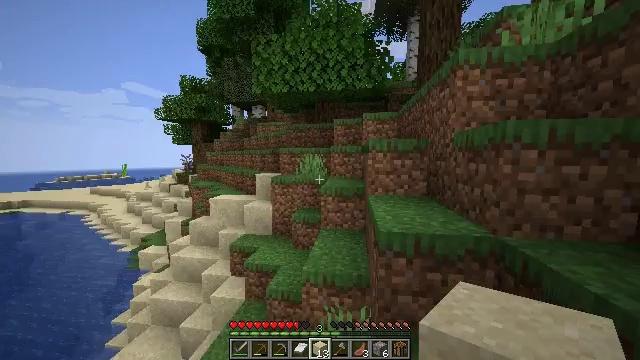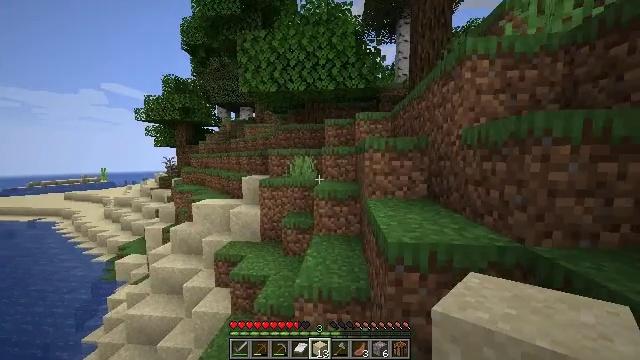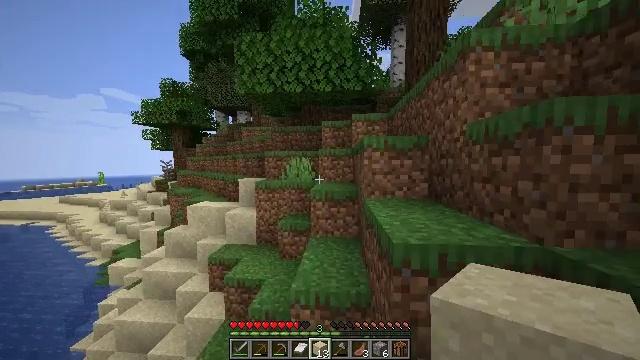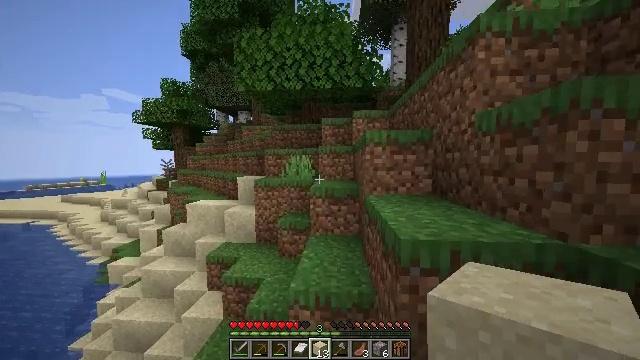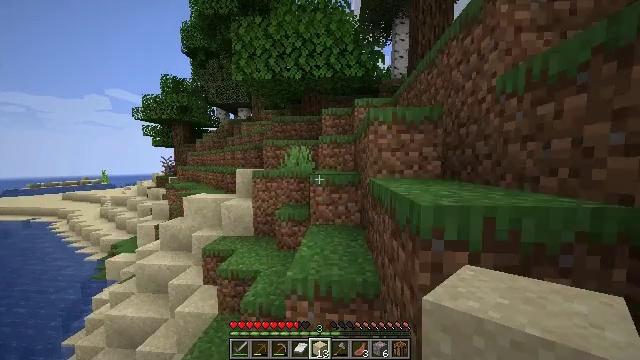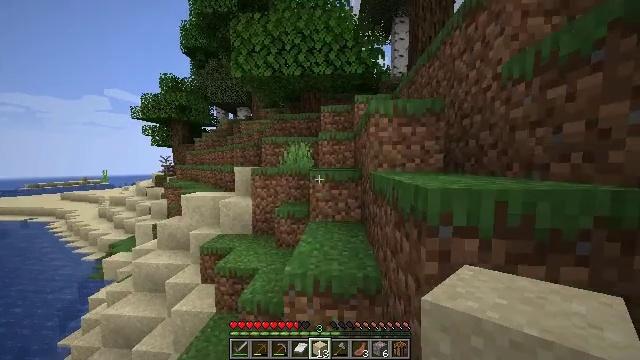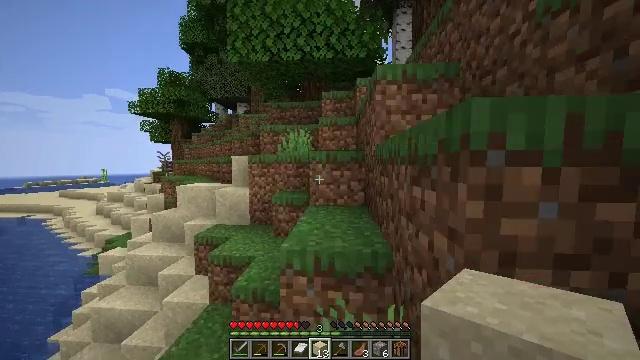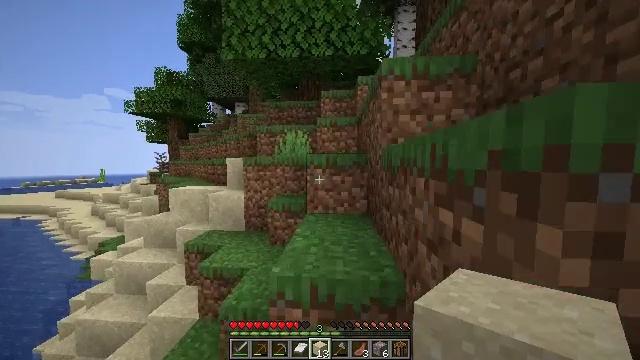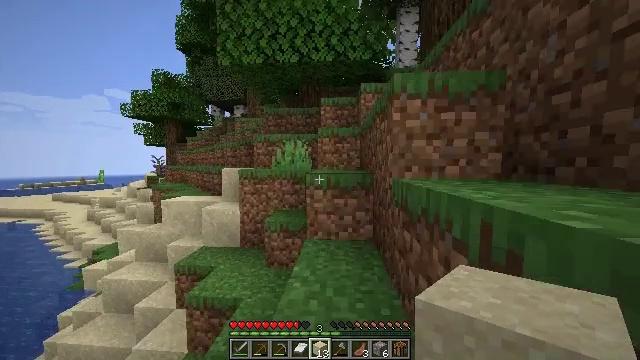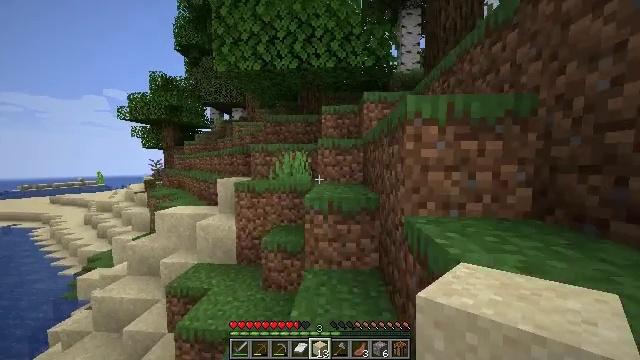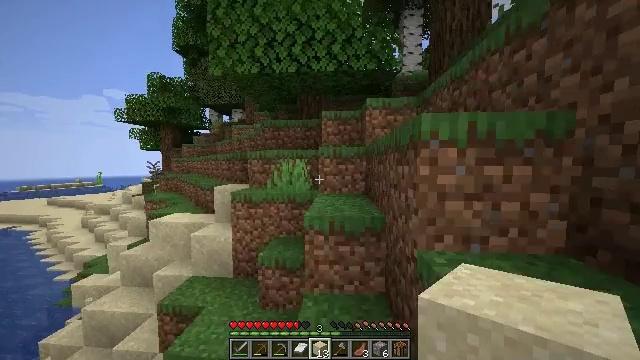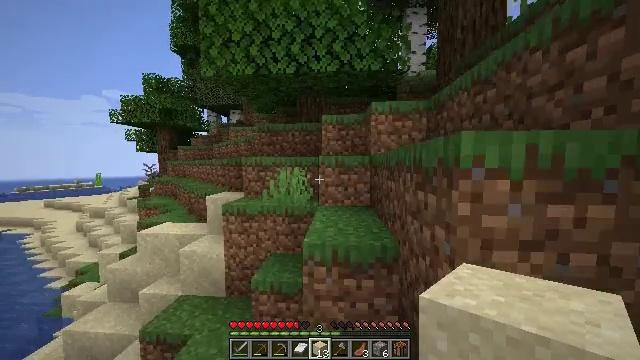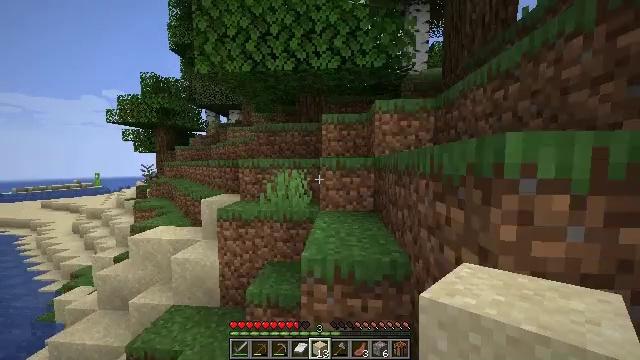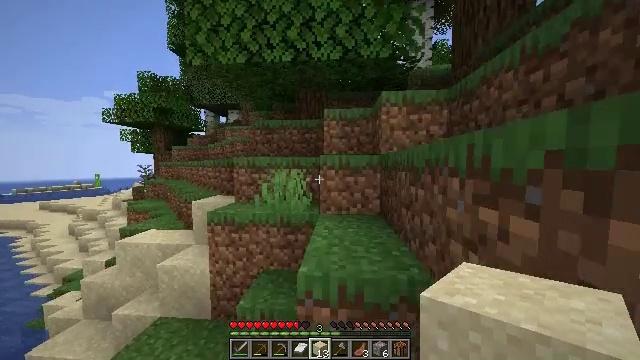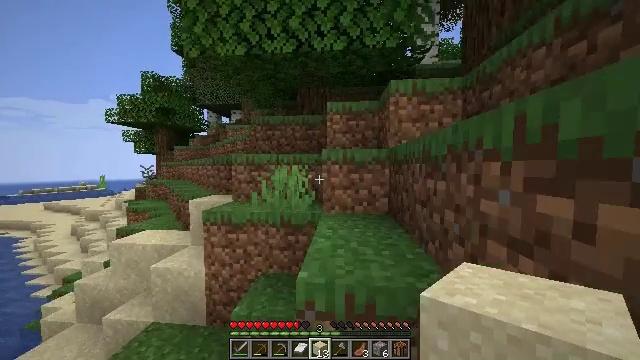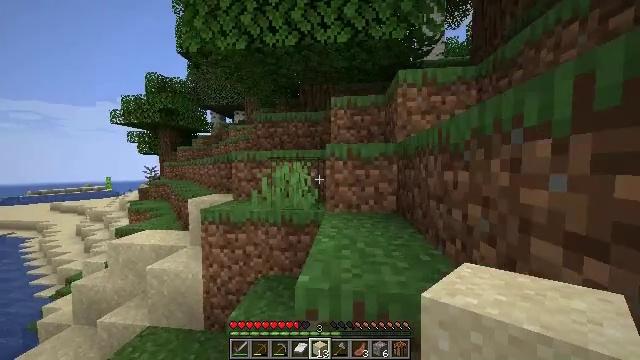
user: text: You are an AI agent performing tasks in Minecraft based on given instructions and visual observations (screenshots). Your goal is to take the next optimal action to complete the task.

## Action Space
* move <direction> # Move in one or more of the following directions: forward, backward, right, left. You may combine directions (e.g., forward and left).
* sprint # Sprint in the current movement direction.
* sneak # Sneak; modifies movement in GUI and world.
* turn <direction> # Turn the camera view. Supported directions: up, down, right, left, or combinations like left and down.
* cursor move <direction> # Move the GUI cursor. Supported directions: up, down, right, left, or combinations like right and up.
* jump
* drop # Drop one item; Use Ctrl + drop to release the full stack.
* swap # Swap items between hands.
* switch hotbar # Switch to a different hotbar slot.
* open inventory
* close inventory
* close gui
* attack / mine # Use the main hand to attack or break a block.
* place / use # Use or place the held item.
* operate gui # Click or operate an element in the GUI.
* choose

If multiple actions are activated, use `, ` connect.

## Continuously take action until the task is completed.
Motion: motion action
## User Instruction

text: Cut down the sugar cane stalks.
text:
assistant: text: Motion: move forward, sprint, turn right
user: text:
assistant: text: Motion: move forward, sprint
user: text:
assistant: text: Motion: move forward, sprint
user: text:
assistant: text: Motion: move forward, sprint
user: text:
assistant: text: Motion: move forward, sprint
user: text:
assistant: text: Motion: move forward, sprint, jump
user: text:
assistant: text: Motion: move forward, sprint, jump
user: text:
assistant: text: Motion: move forward, sprint, jump
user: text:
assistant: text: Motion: move forward, sprint, jump
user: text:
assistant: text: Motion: move forward, sprint, jump
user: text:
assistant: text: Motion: move forward, sprint, jump
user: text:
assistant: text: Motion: move forward, sprint, jump
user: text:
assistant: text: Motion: move forward, sprint, jump
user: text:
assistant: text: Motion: move forward, sprint, jump
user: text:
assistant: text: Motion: move forward, sprint, jump
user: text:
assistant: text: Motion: move forward, sprint, jump
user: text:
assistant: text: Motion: move forward, sprint, jump
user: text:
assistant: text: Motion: move forward, sprint, jump
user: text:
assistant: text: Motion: move forward, sprint, jump
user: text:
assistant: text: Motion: move forward, sprint, jump
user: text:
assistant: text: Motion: move forward, sprint, jump
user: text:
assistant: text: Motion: move forward, sprint, jump
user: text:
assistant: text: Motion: move forward, sprint, turn left, jump
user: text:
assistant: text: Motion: move forward, sprint, turn left and up, jump
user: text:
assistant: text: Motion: move forward, sprint, turn left, jump
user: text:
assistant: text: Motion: move forward, sprint, turn left, jump
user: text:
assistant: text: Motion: move forward, sprint, turn left, jump
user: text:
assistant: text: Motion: move forward, sprint, turn left, jump
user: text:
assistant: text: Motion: move forward, sprint, turn left, jump
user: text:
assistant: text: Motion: move forward, sprint, turn left, jump